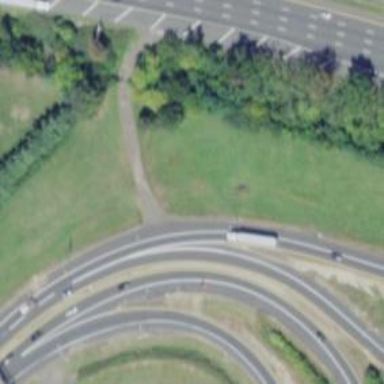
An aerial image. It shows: Interchange junction on motorway link.